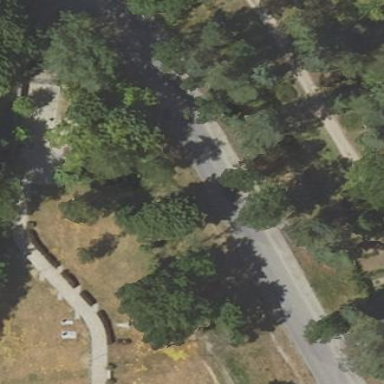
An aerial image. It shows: Cemetery.